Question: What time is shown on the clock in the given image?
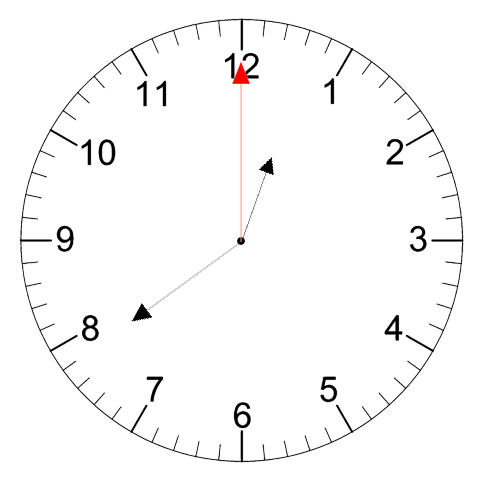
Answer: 12:39:00